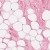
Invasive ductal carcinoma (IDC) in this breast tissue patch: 0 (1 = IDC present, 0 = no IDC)